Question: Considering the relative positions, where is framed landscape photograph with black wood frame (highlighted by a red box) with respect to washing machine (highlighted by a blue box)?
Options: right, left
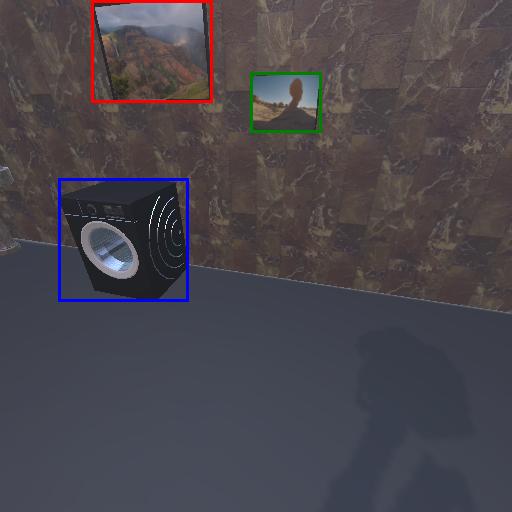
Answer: right